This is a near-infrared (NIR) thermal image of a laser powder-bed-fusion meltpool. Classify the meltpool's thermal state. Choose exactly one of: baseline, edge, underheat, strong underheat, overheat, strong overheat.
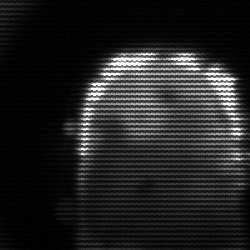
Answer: baseline